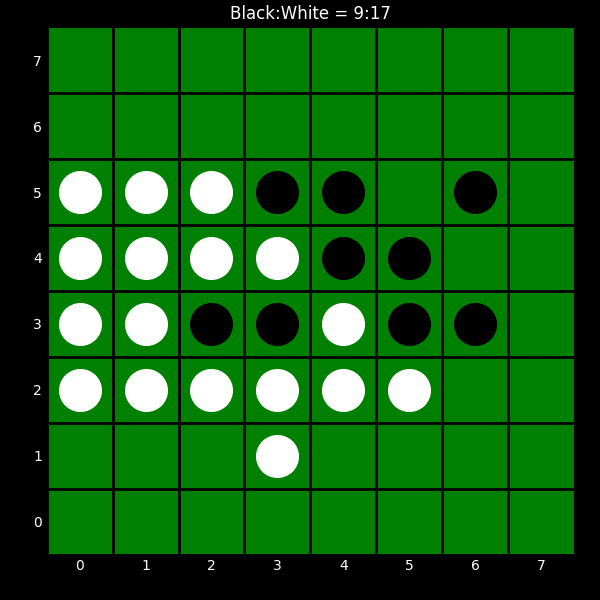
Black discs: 9
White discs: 17